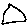
Label: triangle